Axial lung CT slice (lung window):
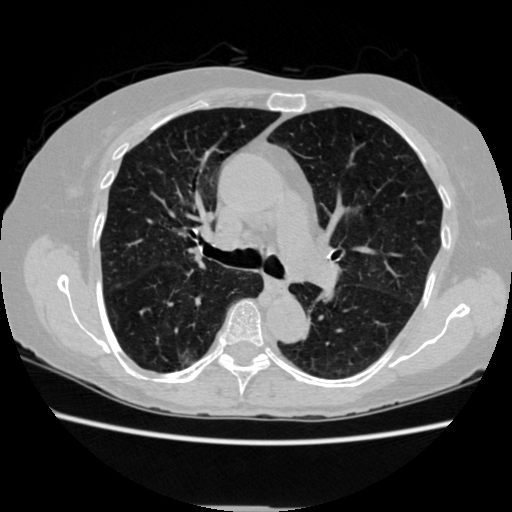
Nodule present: no